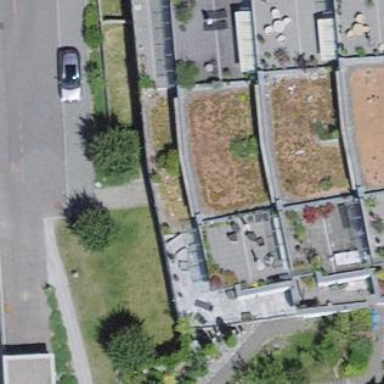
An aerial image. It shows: Residential building with flat red roof.